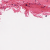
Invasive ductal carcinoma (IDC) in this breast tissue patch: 0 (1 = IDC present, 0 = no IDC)